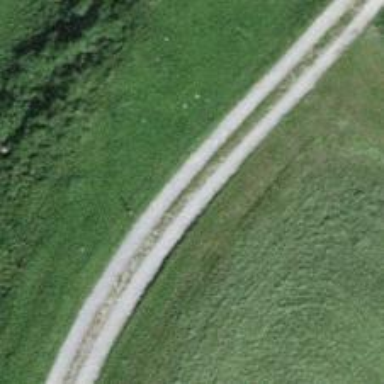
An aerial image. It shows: Dirt track road with grade3 tracktype.